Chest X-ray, AP view. Patient: 78 years old, sex M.
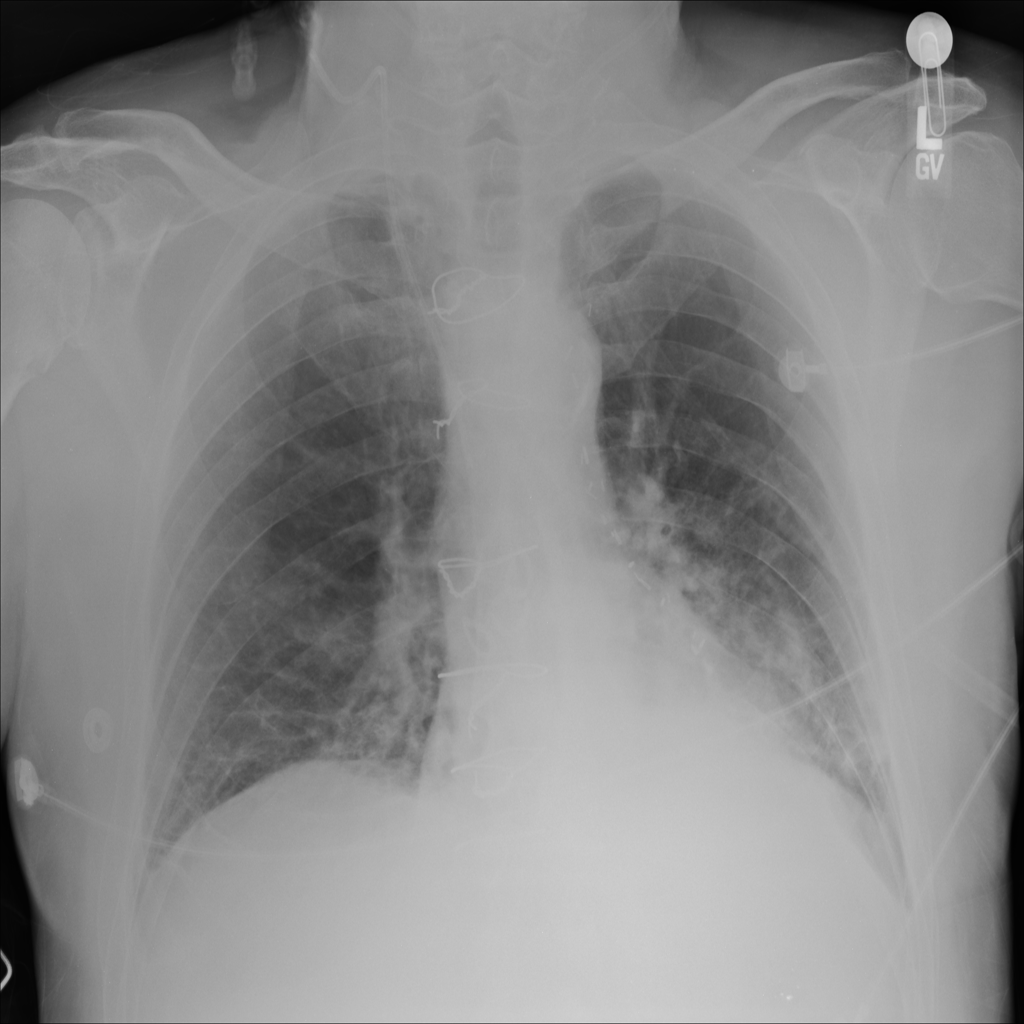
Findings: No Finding